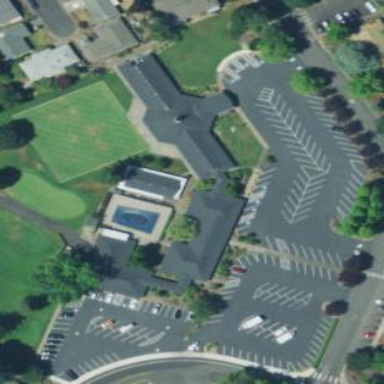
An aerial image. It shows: Community center.